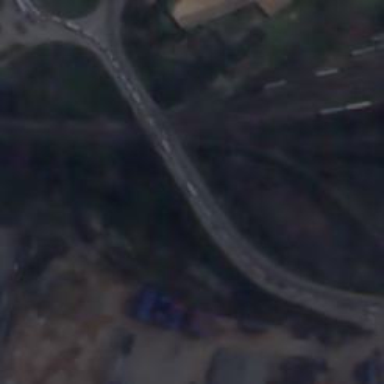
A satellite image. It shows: Trunk highway with bridge.